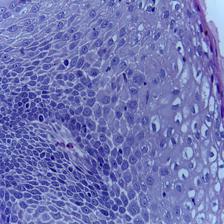
Diagnosis: OSCC